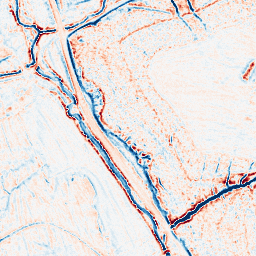
Category: edge_preserving
Decomposition family: bilateral
Decomposition parameters: d: 9
sigma_color: 150
sigma_space: 50
Upsampling method: sinc_hamming
Upsampling parameters: scale: 2
kernel_size: 8
Upsampling scale: 2